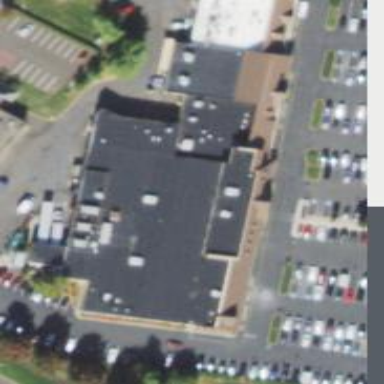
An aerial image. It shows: Pharmacy providing healthcare services.